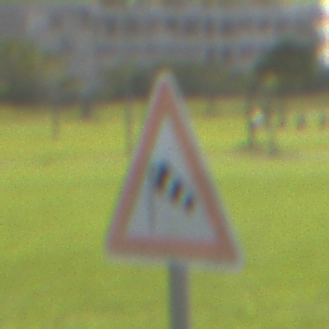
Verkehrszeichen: SeitenwindVonLinks
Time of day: MorningAfternoon
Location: Outdoor (Suburban)
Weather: PartlyCloudy
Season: NotSpecified
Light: Natural